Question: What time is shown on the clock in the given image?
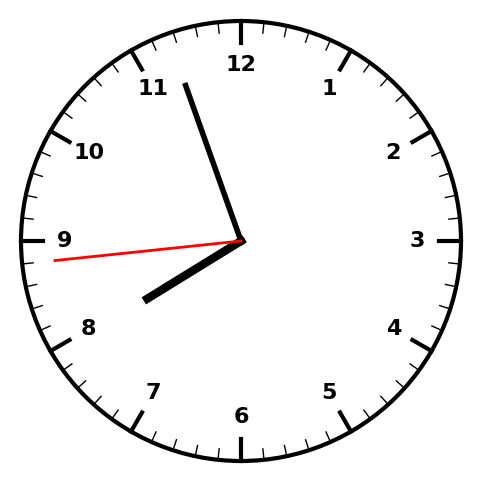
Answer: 07:56:44